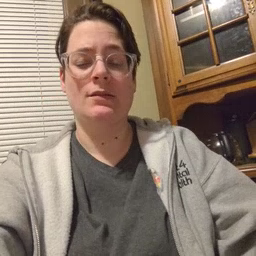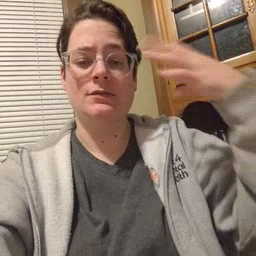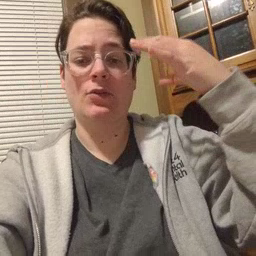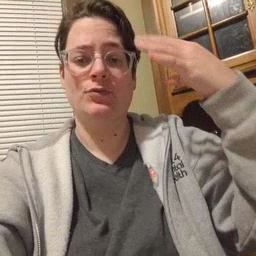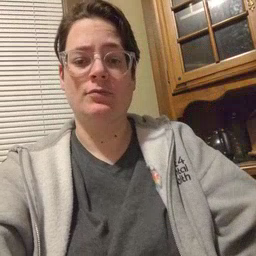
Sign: shower